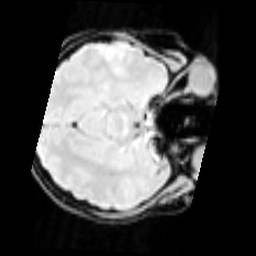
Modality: inplaneT1
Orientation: axial
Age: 26
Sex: female